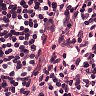
Metastatic tissue present: no